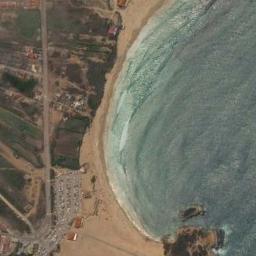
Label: beach